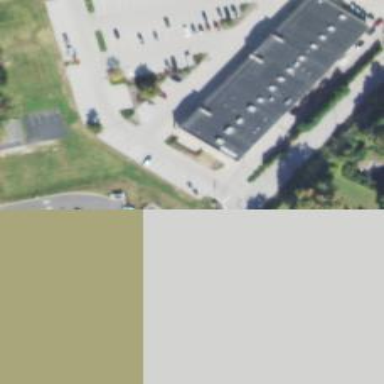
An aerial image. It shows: Clinic.